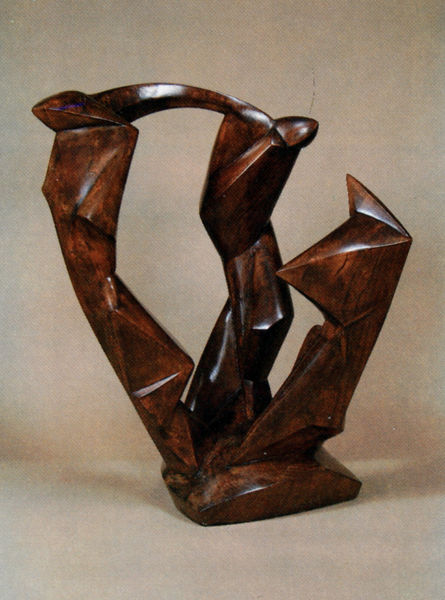
Titel: Dreiklang
Künstler: Rudolf Belling
Standort: Duisburg
Institution: Wilhelm-Lehmbruck-Museum
Schlagwörter: schatten, kubismus, kubistisch, braun, holz, licht, arme, sockel, spitzen, verbindung, rosa, skulptur, bogen, abstrakt, linien, figuren, glanz, glänzend, plastik, poliert, foto, fotografie, photographie, photo, ecken, zacken, maserung, farbfoto, pokal, aufnahme, dreiarmig, ding